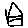
Label: house